Question: I'm a little stuck with text replacing and formatting in ggplot2. This is my script:
'''
require(reshape2)
library(ggplot2)
library(RColorBrewer)
library(extrafont)
font_import(pattern = 'Arch')
library(ggplot2)
library(RColorBrewer)
df <- read.csv("https://dl.dropboxusercontent.com/u/73950/moduVSmnc.csv")
breaks1 <- seq(1.85,2.5,by=0.05)
gg <- aggregate(mnc~cut(apl,breaks=breaks1,
labels=format(breaks1[-1],nsmall=2))+modu,df,mean)
colnames(gg)<- c("apl","modu","mnc")
gg$modu <- as.factor(gg$modu)
ggplot(gg) +
geom_tile(aes(x=modu,y=apl,fill=mnc))+
scale_fill_gradientn(colours=rev(brewer.pal(10,"Spectral"))) +
coord_fixed()+
theme(legend.position = "right", axis.ticks = element_blank(),
axis.text.x = element_text(size = 10, angle = 90, vjust = 0.25 , hjust = 1, colour = "grey50", family="Archer-Medium")
,axis.text.y = element_text(size = 10, angle = 0, hjust = 1, colour = "grey50", family="Archer-Medium"))
'''
Which produces this plot:

Now:
1. How to change the texts "modu", "apl" and "mnc" by "A", "B" and "C". I've been able do do it in the past, but I can't seem to make it work with this data set.
Also,
1. How to format A, B, C with the same font used for the axis values?
Thanks!
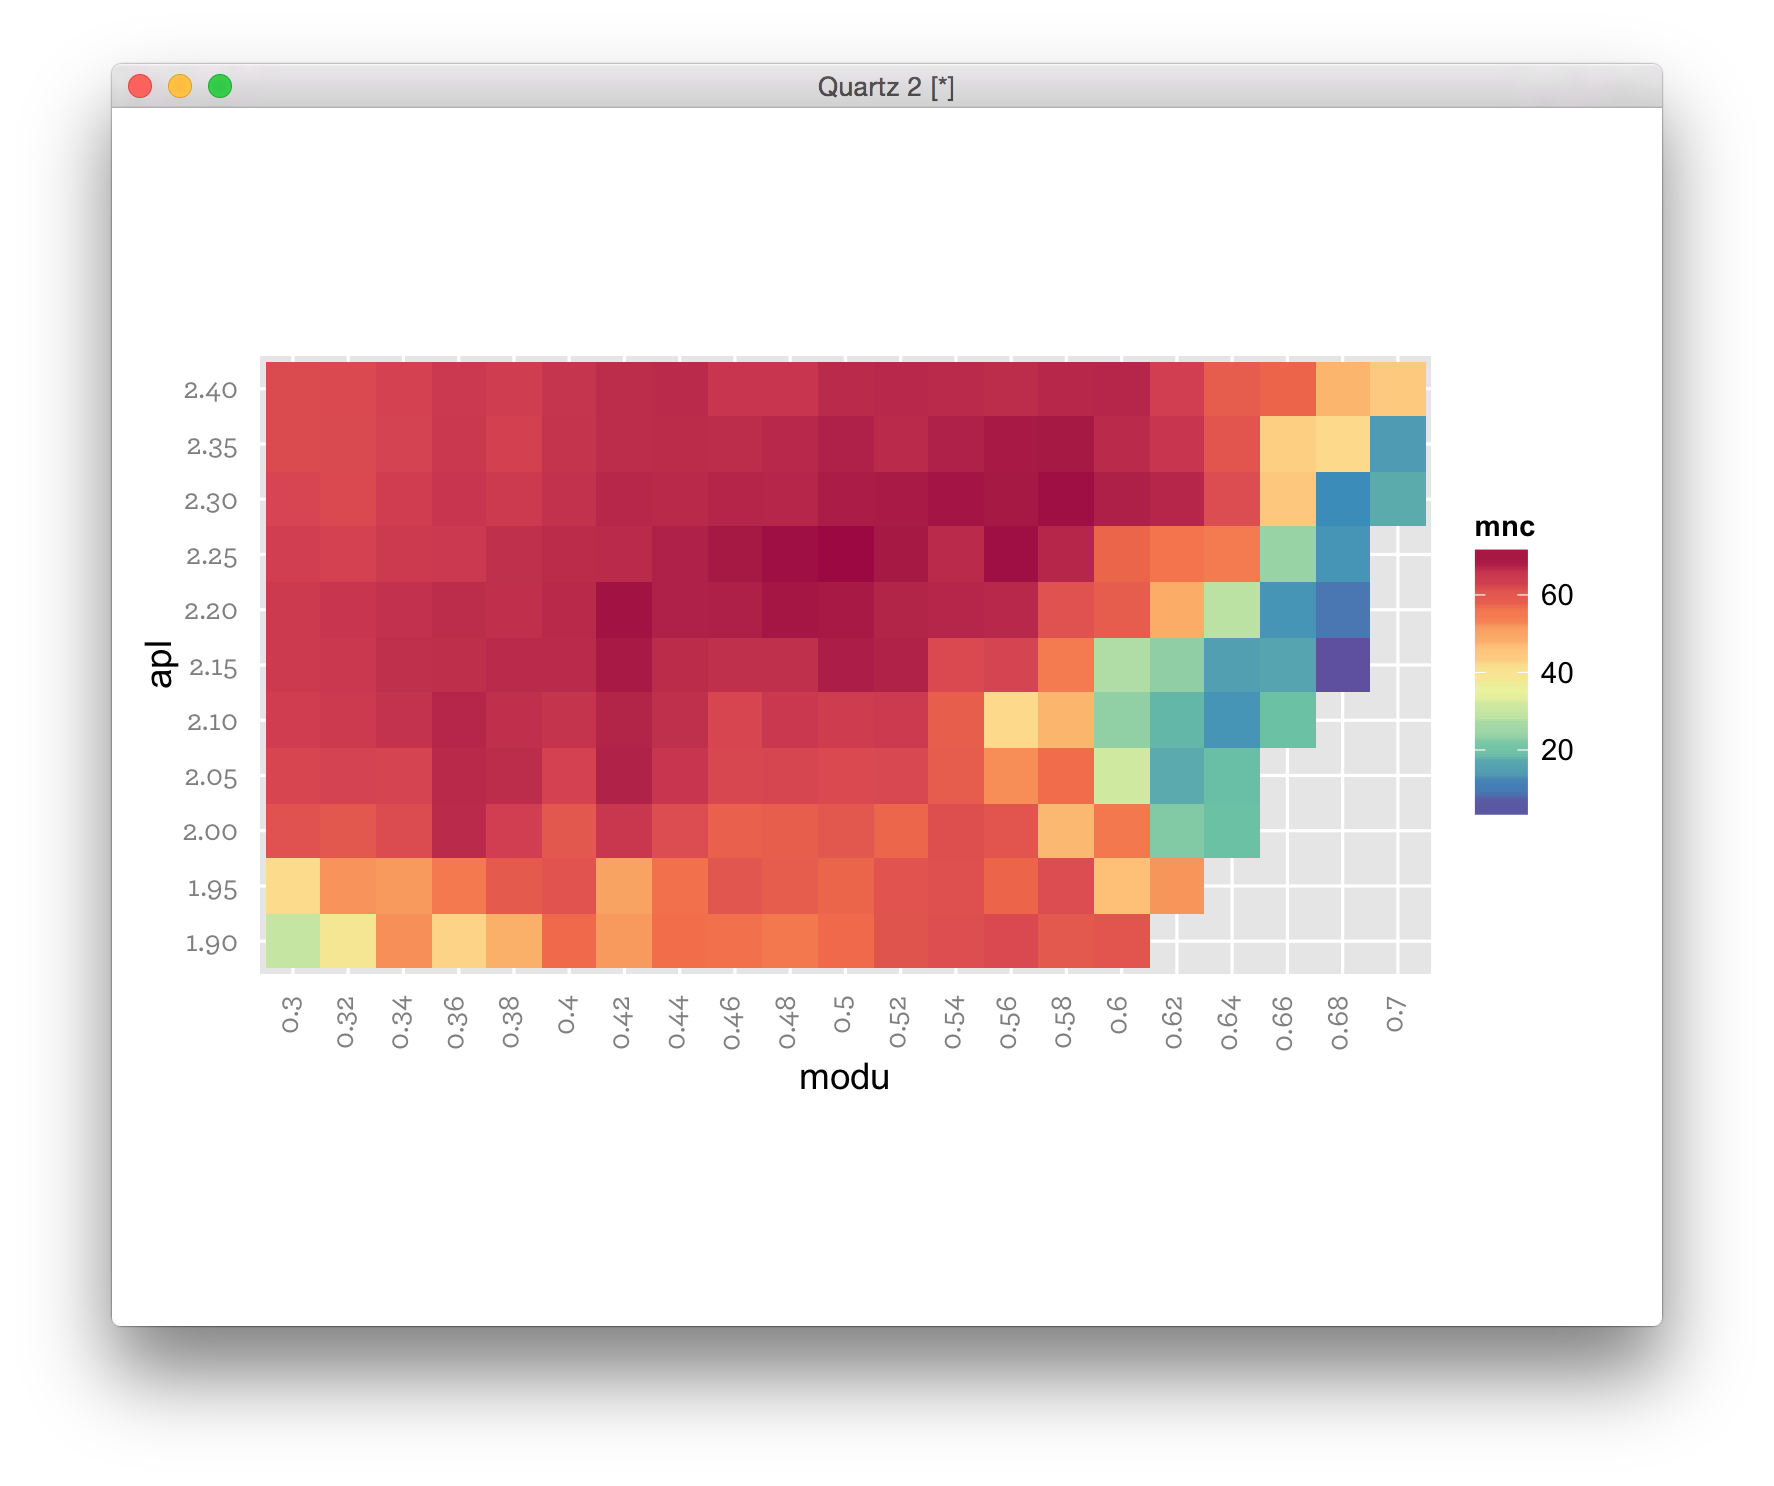
Answer: So, thanks to the commenters and bits and pieces gathered here and there, I managed to get what I wanted.
Here's the script:
'''
require(reshape2)
library(ggplot2)
library(RColorBrewer)
library(extrafont)
font_import(pattern = 'Arch')
library(ggplot2)
library(RColorBrewer)
df <- read.csv("https://dl.dropboxusercontent.com/u/73950/moduVSmnc.csv")
breaks1 <- seq(1.85,2.5,by=0.05)
gg <- aggregate(mnc~cut(apl,breaks=breaks1,
labels=format(breaks1[-1],nsmall=2))+modu,df,mean)
colnames(gg)<- c("apl","modu","mnc")
gg$modu <- as.factor(gg$modu)
ggplot(gg) +
geom_tile(aes(x=modu,y=apl,fill=mnc))+ labs(x="A", y="B", fill="C") +
theme(axis.title.x = element_text(vjust = 0 , family="Archer-Semibold", colour="grey25", size=12),
axis.title.y = element_text(vjust = 1 , family="Archer-Semibold", colour="grey25", size=12),
legend.title = element_text(vjust = 1 , family="Archer-Semibold", colour="grey25", size=12),
legend.text = element_text(vjust = 1 , family="Archer-Semibold", colour="grey25", size=12)) +
scale_fill_gradientn(colours=rev(brewer.pal(10,"Spectral"))) +
coord_fixed()+
theme(legend.position = "right", axis.ticks = element_blank(),
axis.text.x = element_text(size = 10, angle = 90, vjust = 0.25 , hjust = 1, colour = "grey50", family="Archer-Medium")
,axis.text.y = element_text(size = 10, angle = 0, hjust = 1, colour = "grey50", family="Archer-Medium"))
'''

Thanks!